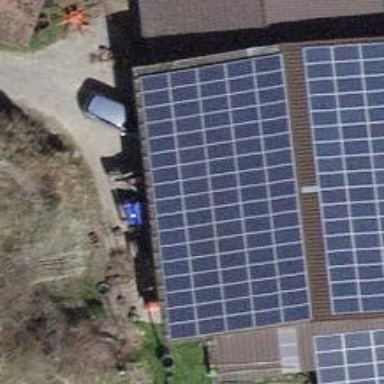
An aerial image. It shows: Solar power generator.